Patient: sex M, age 58
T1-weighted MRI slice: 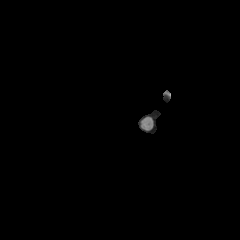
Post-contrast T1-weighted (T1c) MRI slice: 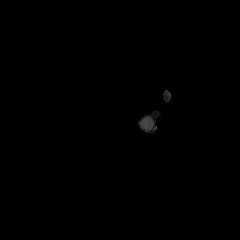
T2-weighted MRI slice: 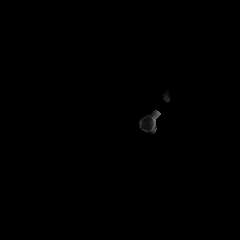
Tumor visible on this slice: no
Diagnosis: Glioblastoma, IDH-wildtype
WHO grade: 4